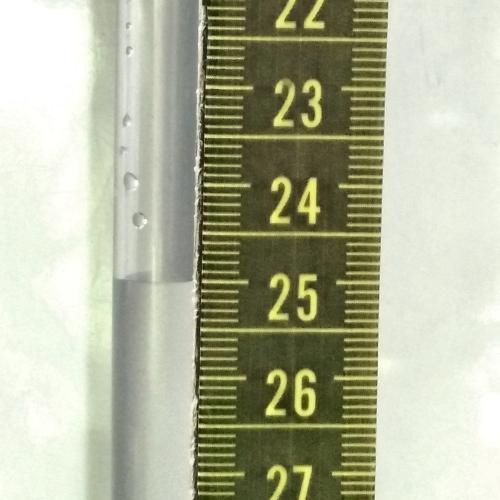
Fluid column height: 25.0 cm